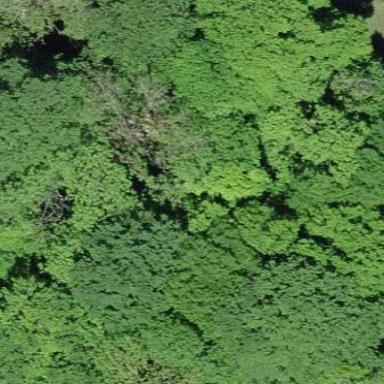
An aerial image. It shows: Forest area.